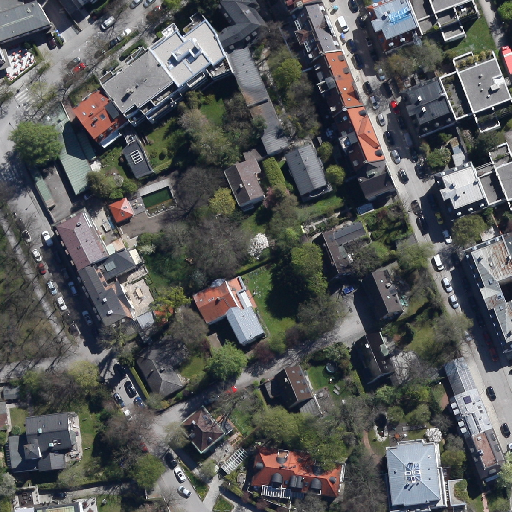
Referring expression: light-duty vehicle